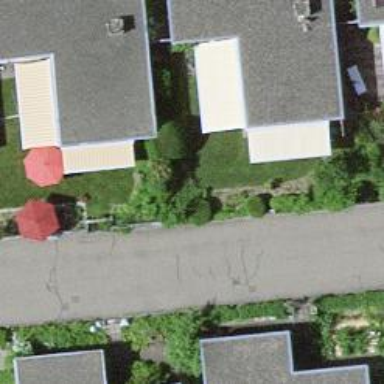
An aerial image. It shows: Garage.